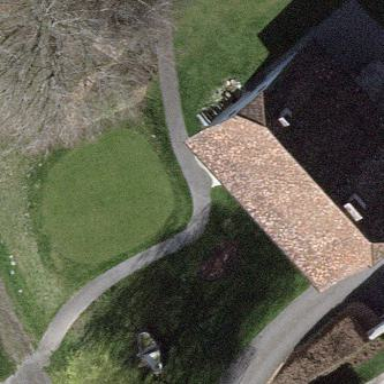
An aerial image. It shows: Golf tee on grassy land.